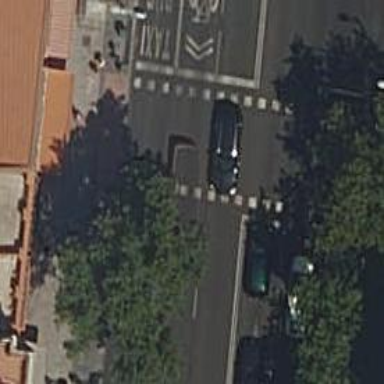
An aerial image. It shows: Road crossing with traffic signals.